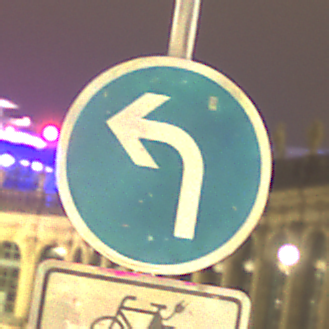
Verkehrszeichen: VorgeschriebeneFahrtrichtungLinks
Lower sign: EinspurigeFahrzeugeFrei6
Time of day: Night
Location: Outdoor (Urban)
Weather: Overcast
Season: NotSpecified
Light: Artificial